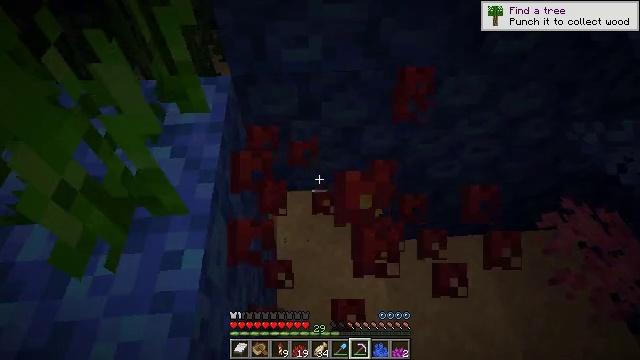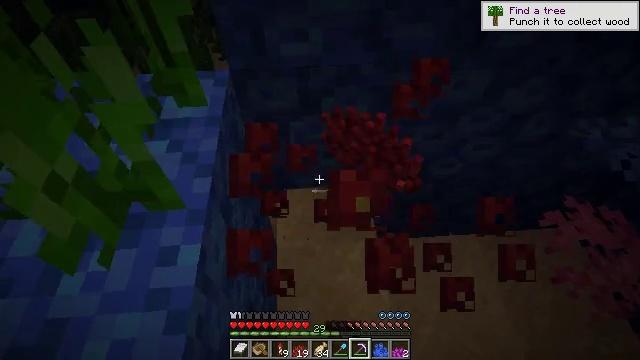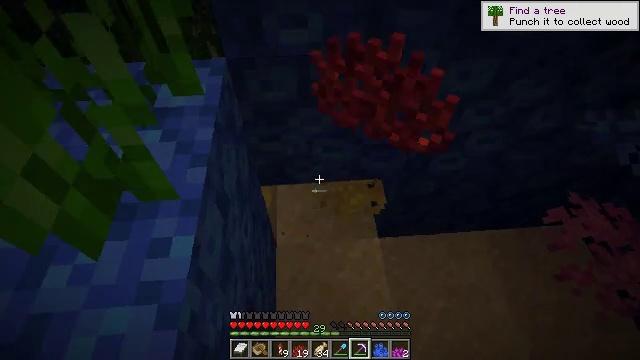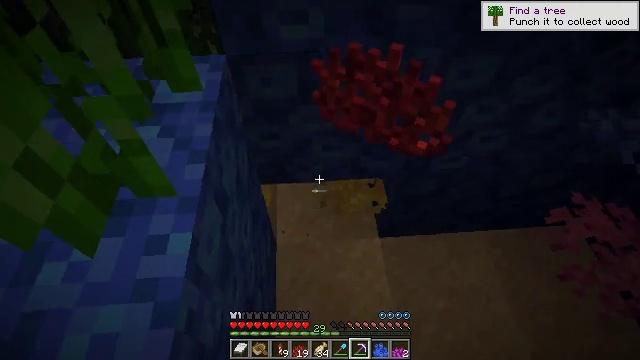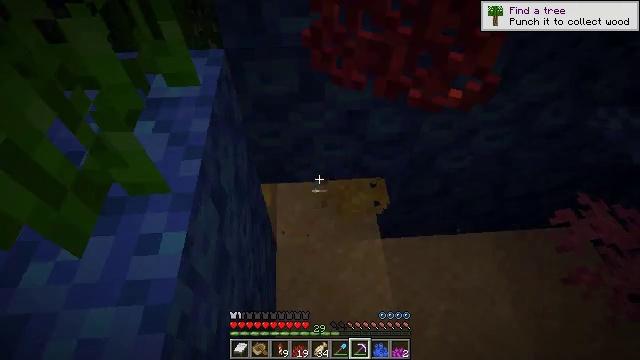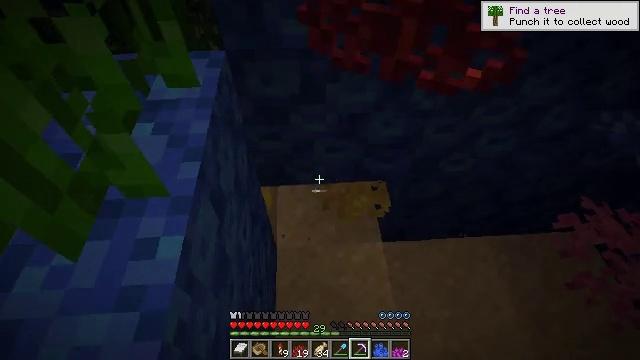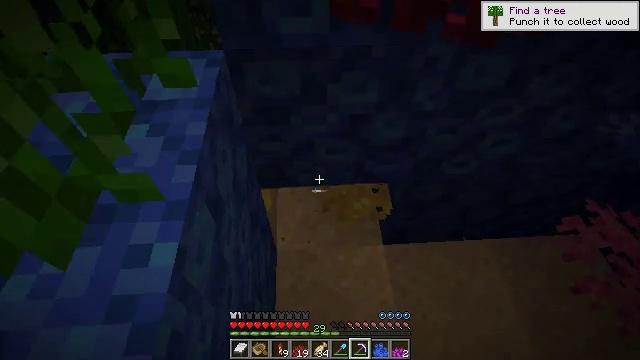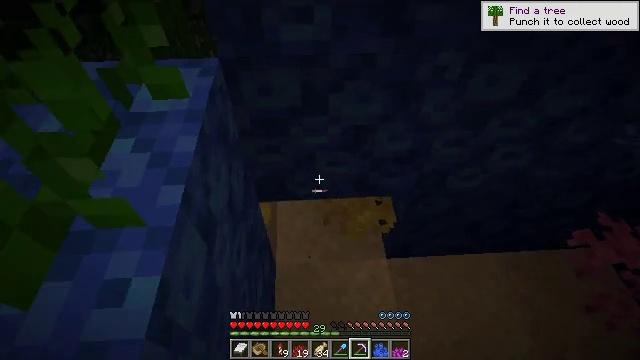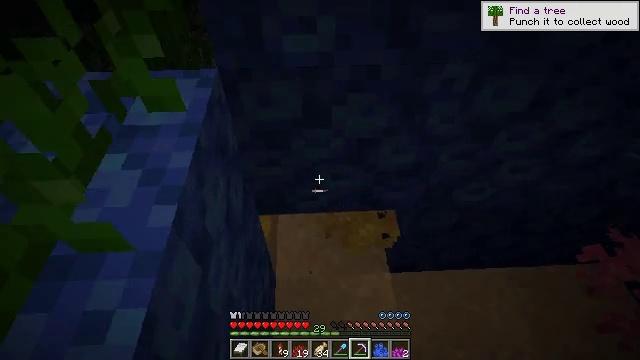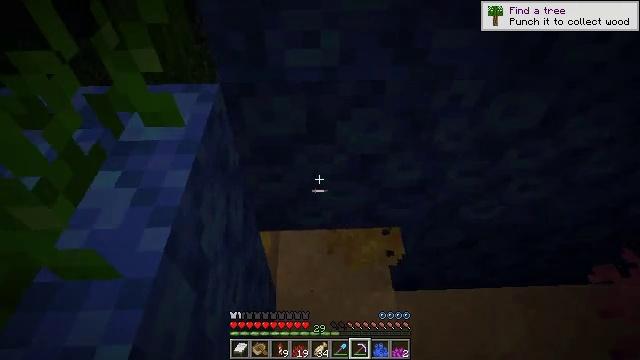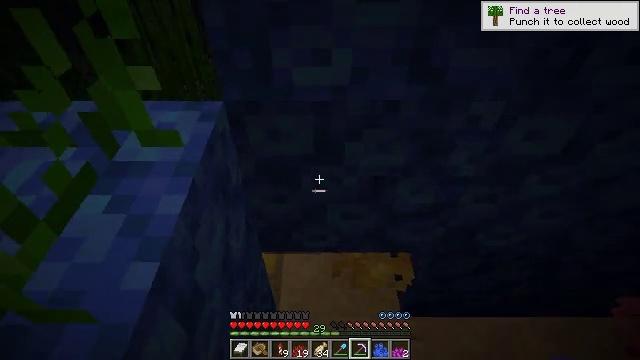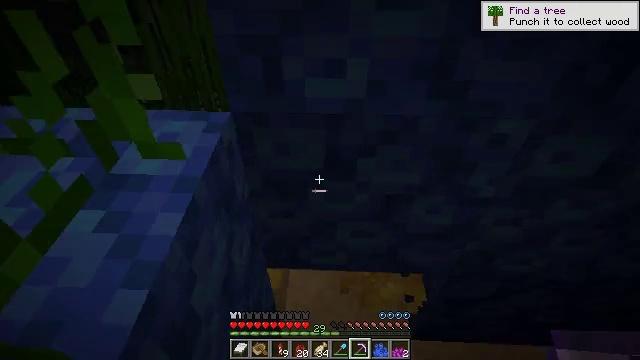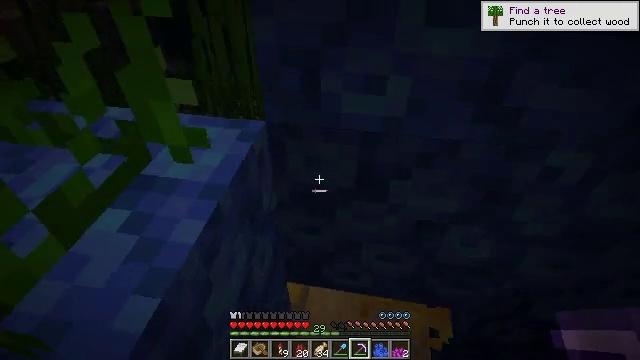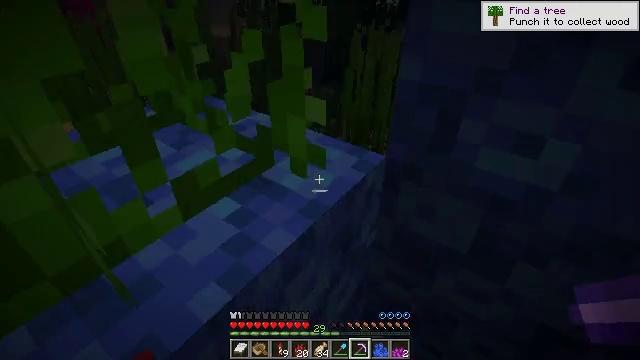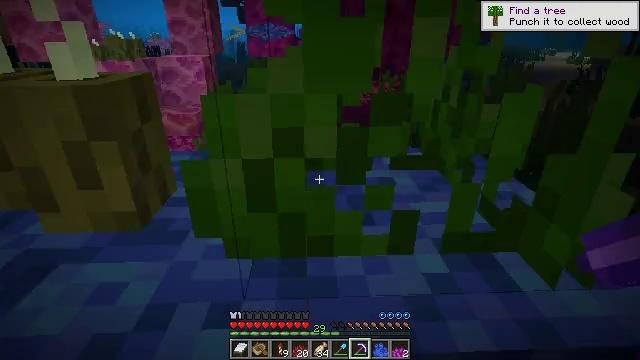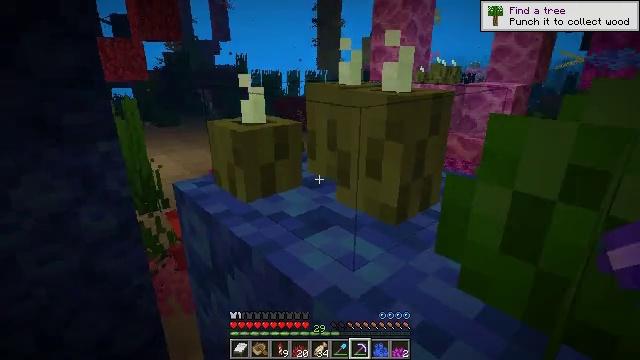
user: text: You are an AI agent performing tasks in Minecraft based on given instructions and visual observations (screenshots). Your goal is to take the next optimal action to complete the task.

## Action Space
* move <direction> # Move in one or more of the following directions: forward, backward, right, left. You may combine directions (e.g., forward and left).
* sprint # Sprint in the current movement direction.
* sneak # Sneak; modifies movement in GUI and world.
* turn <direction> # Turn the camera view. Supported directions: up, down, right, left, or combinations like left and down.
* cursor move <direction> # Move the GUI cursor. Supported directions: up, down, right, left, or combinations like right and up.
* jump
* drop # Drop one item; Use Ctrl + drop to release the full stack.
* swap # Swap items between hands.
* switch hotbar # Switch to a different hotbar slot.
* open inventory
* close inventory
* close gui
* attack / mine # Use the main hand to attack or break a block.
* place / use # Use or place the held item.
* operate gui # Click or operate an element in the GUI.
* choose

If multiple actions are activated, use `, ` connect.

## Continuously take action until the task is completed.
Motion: motion action
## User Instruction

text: Gather sea pickles from coral reefs.
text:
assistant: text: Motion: no_op
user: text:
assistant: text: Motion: no_op
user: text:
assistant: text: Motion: no_op
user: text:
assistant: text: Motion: move forward
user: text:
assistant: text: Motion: move forward
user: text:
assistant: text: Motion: move forward
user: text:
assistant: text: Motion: move forward, turn up
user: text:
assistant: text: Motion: move forward, turn up
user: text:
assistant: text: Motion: move forward, turn up
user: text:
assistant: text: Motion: move forward, turn left and up
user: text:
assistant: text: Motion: turn left and up
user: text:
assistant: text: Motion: turn left and up
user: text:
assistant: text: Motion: turn left and up
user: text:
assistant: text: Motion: turn left and up
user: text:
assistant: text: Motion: turn left and up
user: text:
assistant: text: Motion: turn left and up
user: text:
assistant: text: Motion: move forward, turn left and down, jump
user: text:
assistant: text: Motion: move forward
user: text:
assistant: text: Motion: move forward
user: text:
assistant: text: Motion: move forward
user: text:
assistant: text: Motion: move forward, turn right
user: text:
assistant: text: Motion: move forward, turn right and down
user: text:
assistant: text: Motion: move forward, turn right and down
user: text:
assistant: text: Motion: move forward, turn right and down
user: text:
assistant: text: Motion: move forward, turn right and down
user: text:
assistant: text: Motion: move forward, turn right and down
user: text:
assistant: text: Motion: move forward
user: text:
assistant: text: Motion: move forward, turn down
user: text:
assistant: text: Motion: move forward, turn right and down, attack / mine
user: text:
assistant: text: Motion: move forward, turn right and down, attack / mine